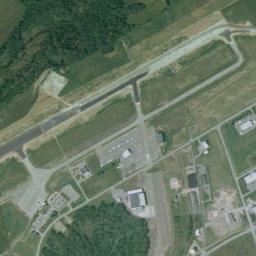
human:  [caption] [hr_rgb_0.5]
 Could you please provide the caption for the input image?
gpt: A complex airport with many runways and buildings built on a huge lawn .

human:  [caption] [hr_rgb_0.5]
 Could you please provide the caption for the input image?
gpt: An airport with some parallel runways on the lawn with some trees .

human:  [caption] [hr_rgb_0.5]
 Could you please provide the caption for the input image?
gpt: An airport is surrounded by many trees and grass .

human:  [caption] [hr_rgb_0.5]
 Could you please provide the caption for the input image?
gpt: The airport is surrounded by neat terraces .

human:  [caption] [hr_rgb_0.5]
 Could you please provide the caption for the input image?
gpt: Two oval meadows at the airfield .